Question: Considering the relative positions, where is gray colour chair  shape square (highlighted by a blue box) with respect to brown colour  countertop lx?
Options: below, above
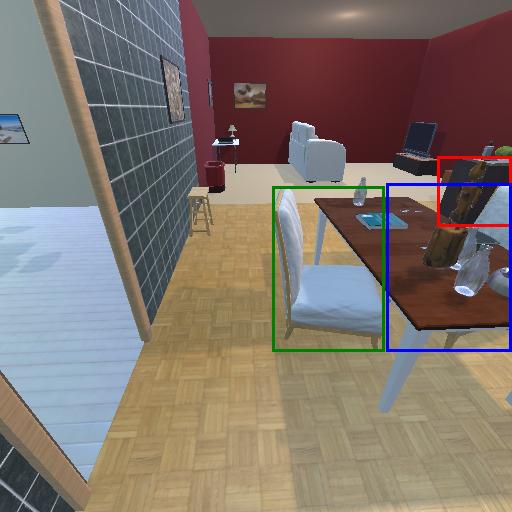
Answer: below